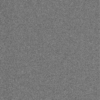
Label: dusty